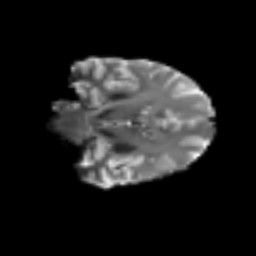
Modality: T2w
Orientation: coronal
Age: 57
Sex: female
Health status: ill
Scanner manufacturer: siemens
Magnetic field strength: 3 T
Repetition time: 8.7 s
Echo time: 0.11 s